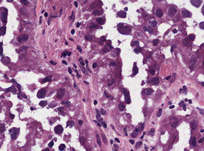
Tumor epithelial tissue: yes
Tumor-associated stroma tissue: yes
Normal tissue: no